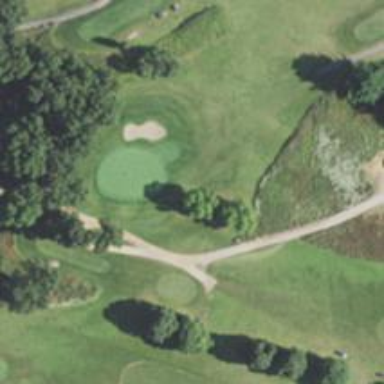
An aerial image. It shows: Golf hole.